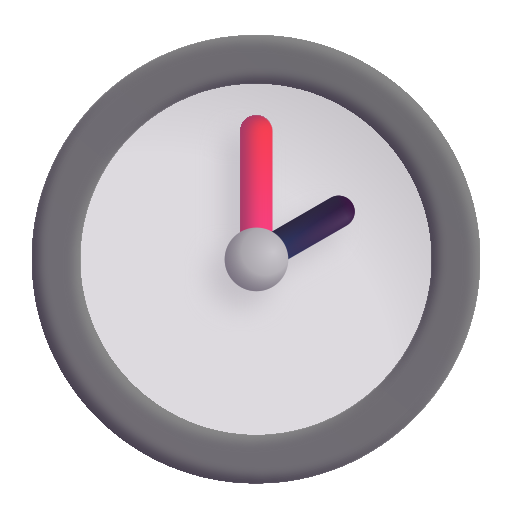
two oclock color